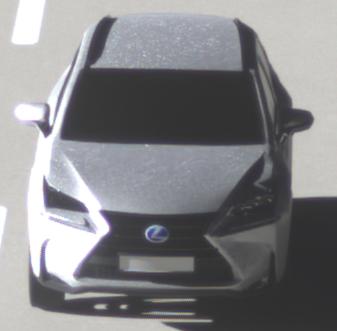
Make: Lexus
Model: NX 300h
Detailed model: NX (AZ1)
Model produced from: 2017/11
Model produced until: 2018/08
Doors: 5
Color: white
Road condition: dry road
Daytime: morning or afternoon
Contrast: high contrast